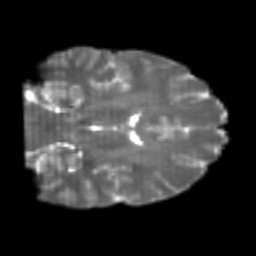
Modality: T2w
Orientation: coronal
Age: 24
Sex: male
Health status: healthy
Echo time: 0.074 s